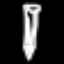
Label: pencil